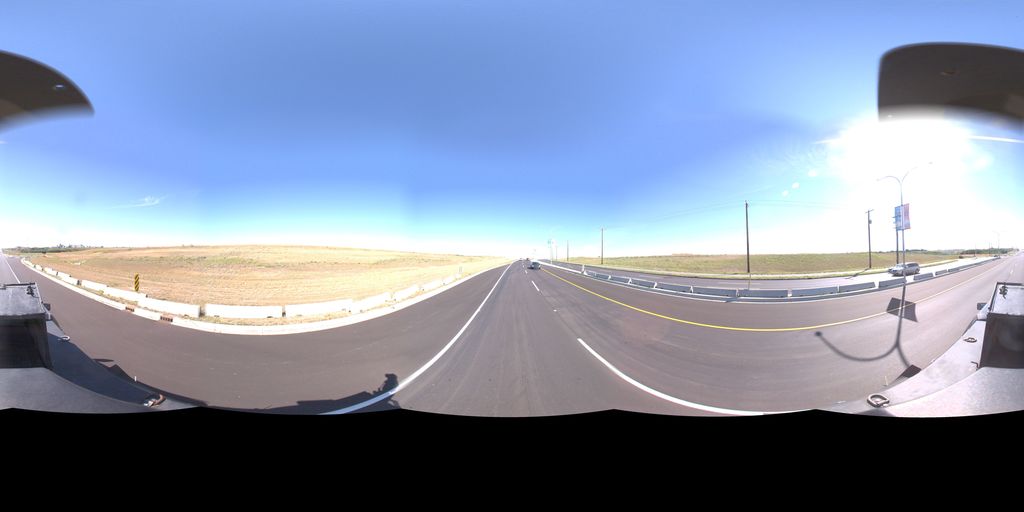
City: saskatoon